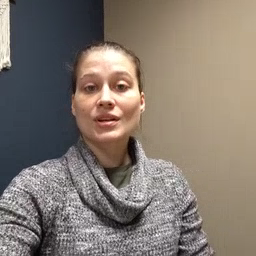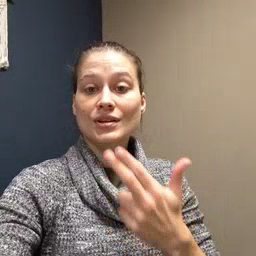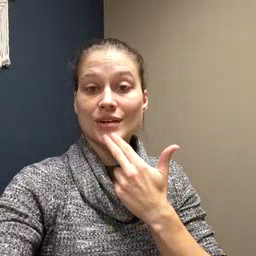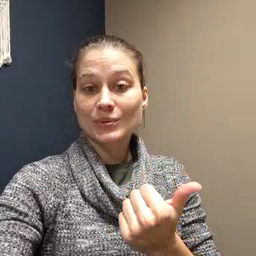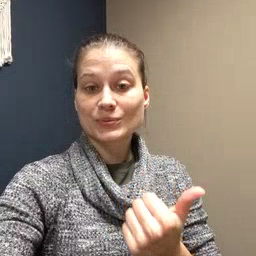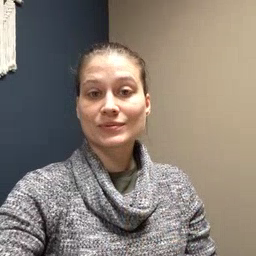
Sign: cute